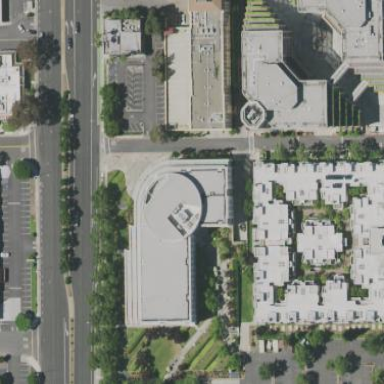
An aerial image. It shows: Commercial building.